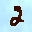
Label: 2